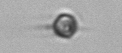
Label: Acanthoica_quattrospina